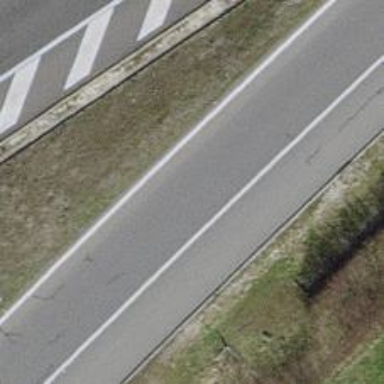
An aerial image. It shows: Asphalt motorway link.